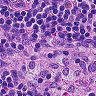
Metastatic tissue present: no